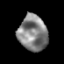
Tissue: prostate
Cell type: T cells
Senescence score: 0.2795
Nuclear area (px): 1006
Mean DAPI intensity: 131.865